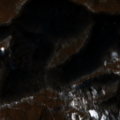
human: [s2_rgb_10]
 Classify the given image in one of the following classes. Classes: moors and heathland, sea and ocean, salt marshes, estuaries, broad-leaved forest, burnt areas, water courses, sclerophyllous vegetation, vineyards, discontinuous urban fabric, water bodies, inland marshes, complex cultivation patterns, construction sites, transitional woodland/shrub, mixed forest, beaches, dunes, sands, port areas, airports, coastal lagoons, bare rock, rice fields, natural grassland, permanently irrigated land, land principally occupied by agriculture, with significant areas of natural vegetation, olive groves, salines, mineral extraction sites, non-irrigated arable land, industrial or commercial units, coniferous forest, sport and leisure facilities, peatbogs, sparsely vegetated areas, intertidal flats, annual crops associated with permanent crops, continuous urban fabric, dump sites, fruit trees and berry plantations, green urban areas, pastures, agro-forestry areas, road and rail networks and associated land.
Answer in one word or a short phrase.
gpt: land principally occupied by agriculture, with significant areas of natural vegetation, broad-leaved forest